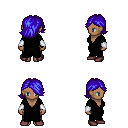
a pixel art fantasy rpg character, female body template, human, dark skin, gray robe, gold greaves, blue swoop hairstyle, white cloth bracers, maroon shoes, four views (front, back, left, right), 2x2 character sprite sheet, small pixel art, hard edges, no anti-aliasing